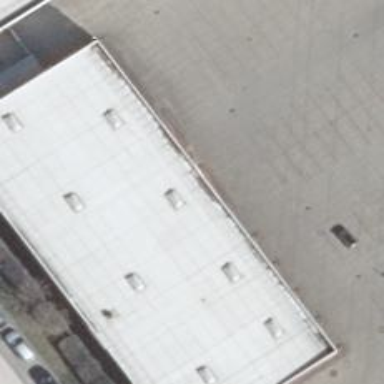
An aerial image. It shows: Car repair shop.